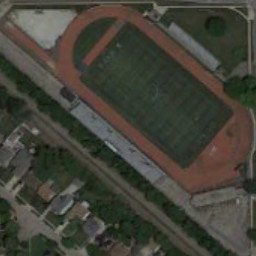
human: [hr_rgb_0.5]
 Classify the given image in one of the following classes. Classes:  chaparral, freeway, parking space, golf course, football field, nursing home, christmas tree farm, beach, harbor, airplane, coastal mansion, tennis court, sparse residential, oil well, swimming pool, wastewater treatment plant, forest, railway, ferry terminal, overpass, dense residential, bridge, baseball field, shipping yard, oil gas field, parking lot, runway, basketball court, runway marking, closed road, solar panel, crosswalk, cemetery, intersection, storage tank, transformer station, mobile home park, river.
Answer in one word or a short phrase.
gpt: football field